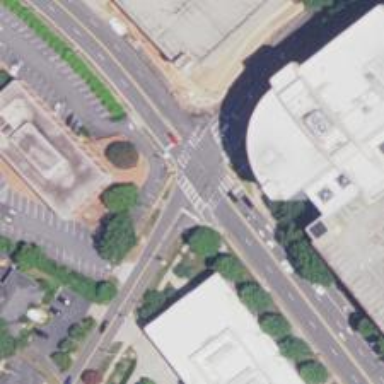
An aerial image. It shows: Marked crossing on the road.